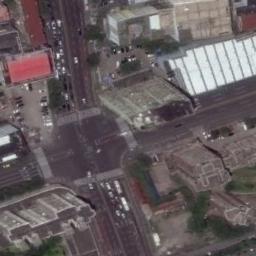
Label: intersection